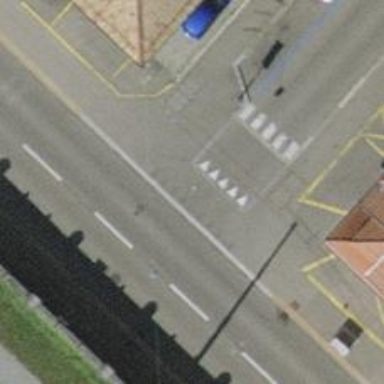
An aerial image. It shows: Traffic calming table.